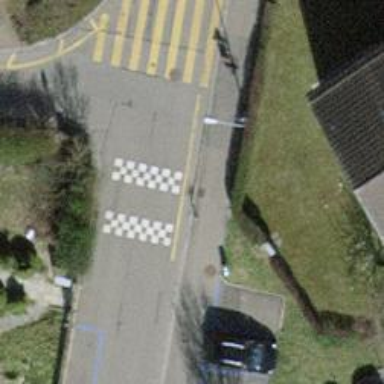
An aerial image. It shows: Traffic hump for calming the traffic.